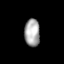
Tissue: skin
Cell type: Epithelial cells
Senescence score: 0.7341
Nuclear area (px): 416
Mean DAPI intensity: 168.245